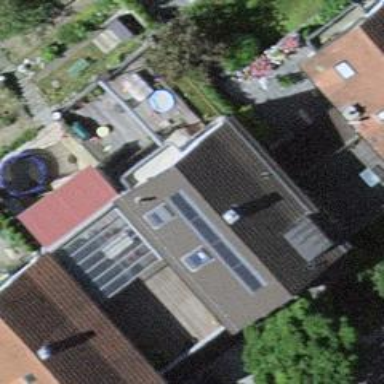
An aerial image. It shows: Solar power generator utilizing photovoltaic technology with solar photovoltaic panels.